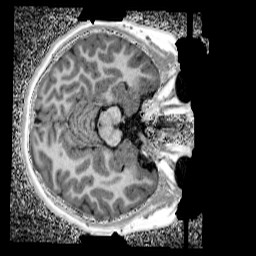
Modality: UNIT1_denoised
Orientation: axial
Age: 11
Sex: female
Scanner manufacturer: siemens
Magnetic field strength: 3 T
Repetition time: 4 s
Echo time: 0.00299 s